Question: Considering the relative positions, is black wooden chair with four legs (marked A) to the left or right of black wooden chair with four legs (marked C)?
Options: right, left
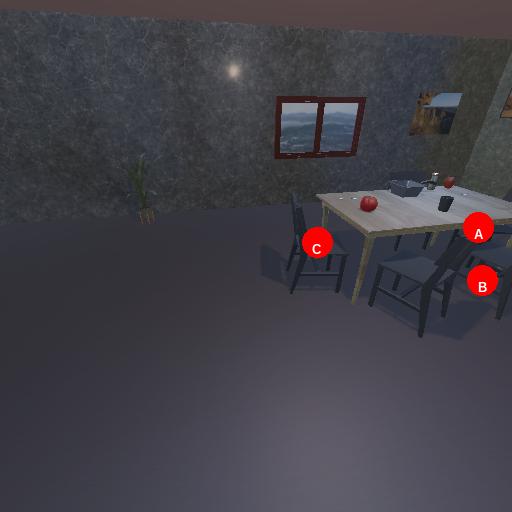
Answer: right